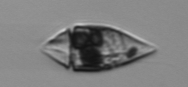
Label: Amphidinium